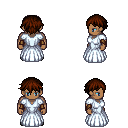
a pixel art fantasy rpg character, male body template, human, dark skin, underdress, white pants, brown short bangs hairstyle, cloth bracers, black shoes, four views (front, back, left, right), 2x2 character sprite sheet, small pixel art, hard edges, no anti-aliasing